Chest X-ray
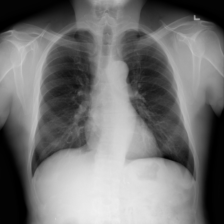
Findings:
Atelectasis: negative
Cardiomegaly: negative
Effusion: negative
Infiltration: negative
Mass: negative
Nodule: negative
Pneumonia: negative
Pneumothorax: negative
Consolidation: negative
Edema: negative
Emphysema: negative
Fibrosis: negative
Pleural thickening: negative
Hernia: negative